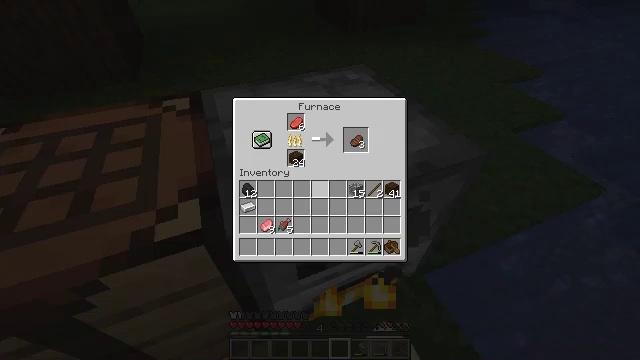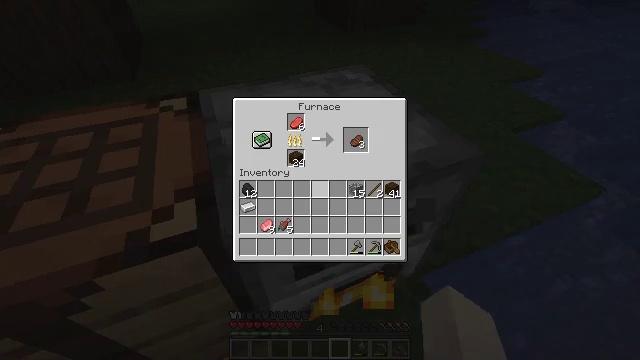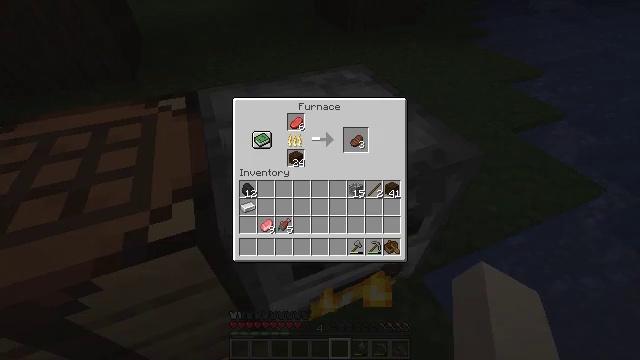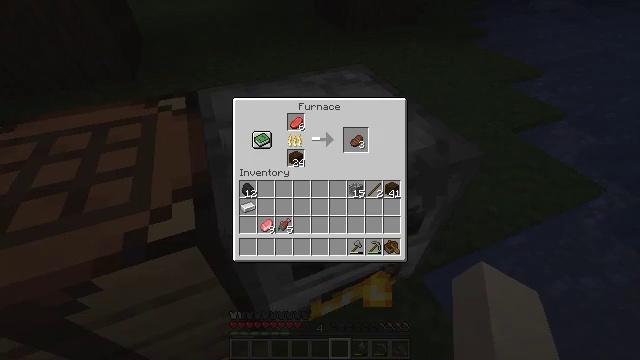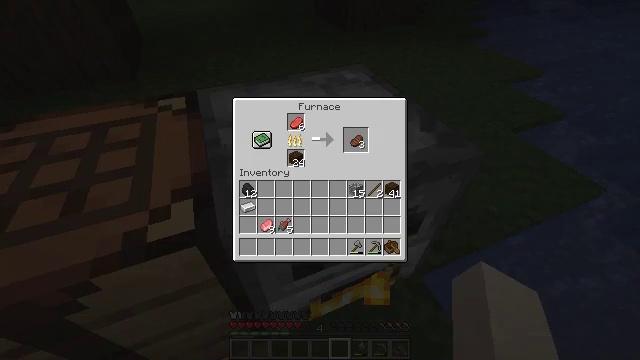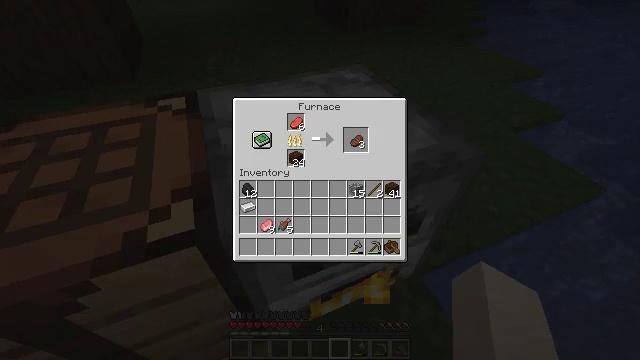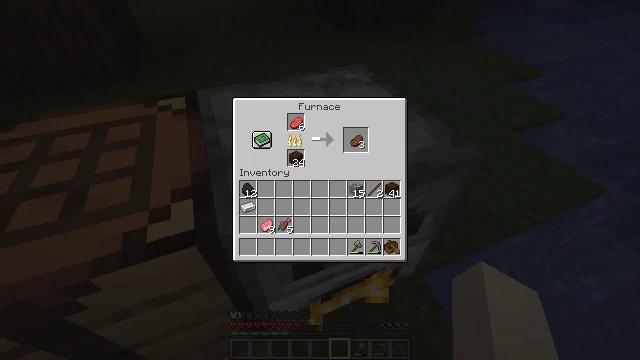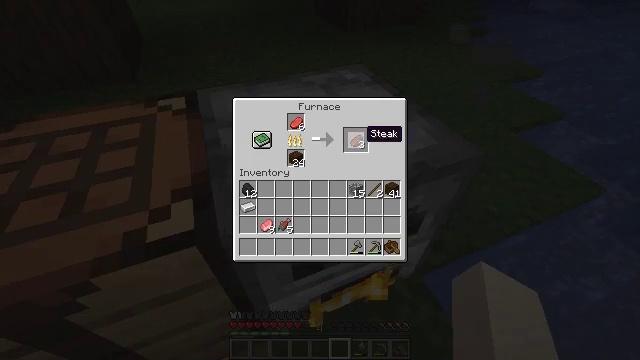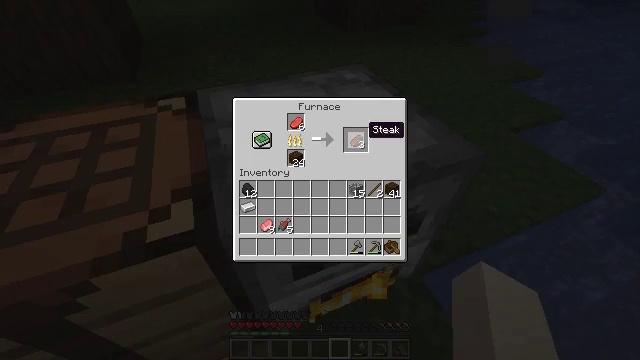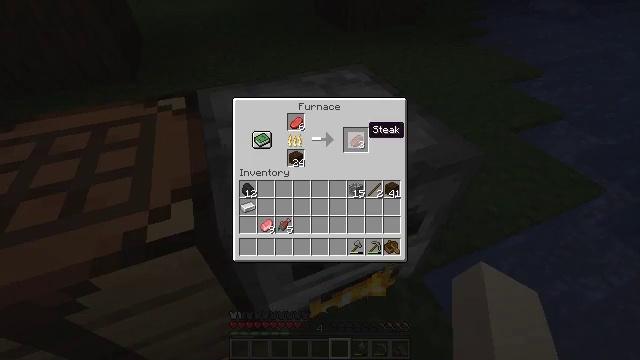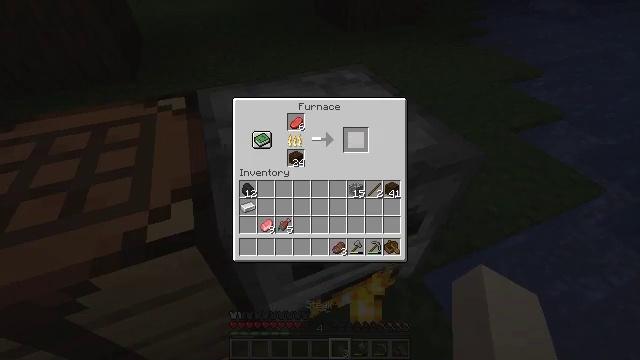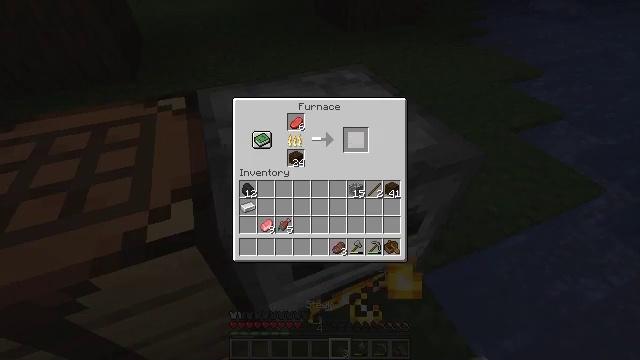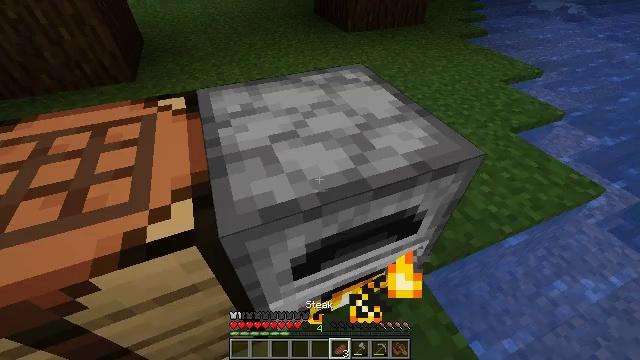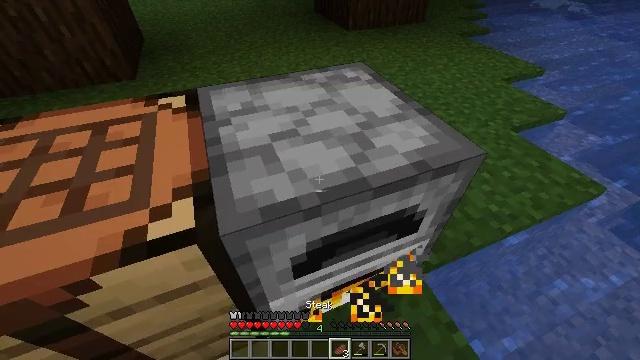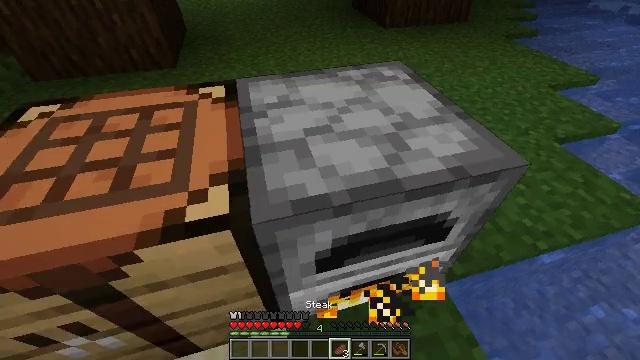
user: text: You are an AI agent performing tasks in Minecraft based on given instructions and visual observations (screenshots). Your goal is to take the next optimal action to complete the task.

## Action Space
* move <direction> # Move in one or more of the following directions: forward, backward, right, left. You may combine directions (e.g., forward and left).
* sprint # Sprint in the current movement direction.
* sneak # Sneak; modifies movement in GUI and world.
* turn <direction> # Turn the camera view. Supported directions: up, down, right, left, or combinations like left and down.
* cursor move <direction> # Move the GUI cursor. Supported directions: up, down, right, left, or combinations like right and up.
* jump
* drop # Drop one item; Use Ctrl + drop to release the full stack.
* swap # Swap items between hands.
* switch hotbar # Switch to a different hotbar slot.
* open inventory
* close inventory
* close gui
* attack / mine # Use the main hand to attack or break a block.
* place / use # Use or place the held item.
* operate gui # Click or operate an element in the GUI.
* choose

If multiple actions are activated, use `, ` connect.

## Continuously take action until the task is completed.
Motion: motion action
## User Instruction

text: craft item air
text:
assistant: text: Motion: no_op
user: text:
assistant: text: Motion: sneak
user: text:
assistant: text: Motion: sneak, cursor move right
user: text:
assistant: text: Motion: sneak
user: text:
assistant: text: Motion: sneak, cursor move right and up
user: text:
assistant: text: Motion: sneak, cursor move up
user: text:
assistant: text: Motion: sneak, cursor move up
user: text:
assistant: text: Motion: sneak
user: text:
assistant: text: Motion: sneak
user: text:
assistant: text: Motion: sneak, operate gui
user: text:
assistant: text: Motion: sneak, operate gui
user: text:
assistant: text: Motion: sneak, close inventory
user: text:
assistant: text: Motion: close inventory
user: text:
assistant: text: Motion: move left, turn left, close inventory
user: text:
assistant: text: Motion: no_op